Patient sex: M
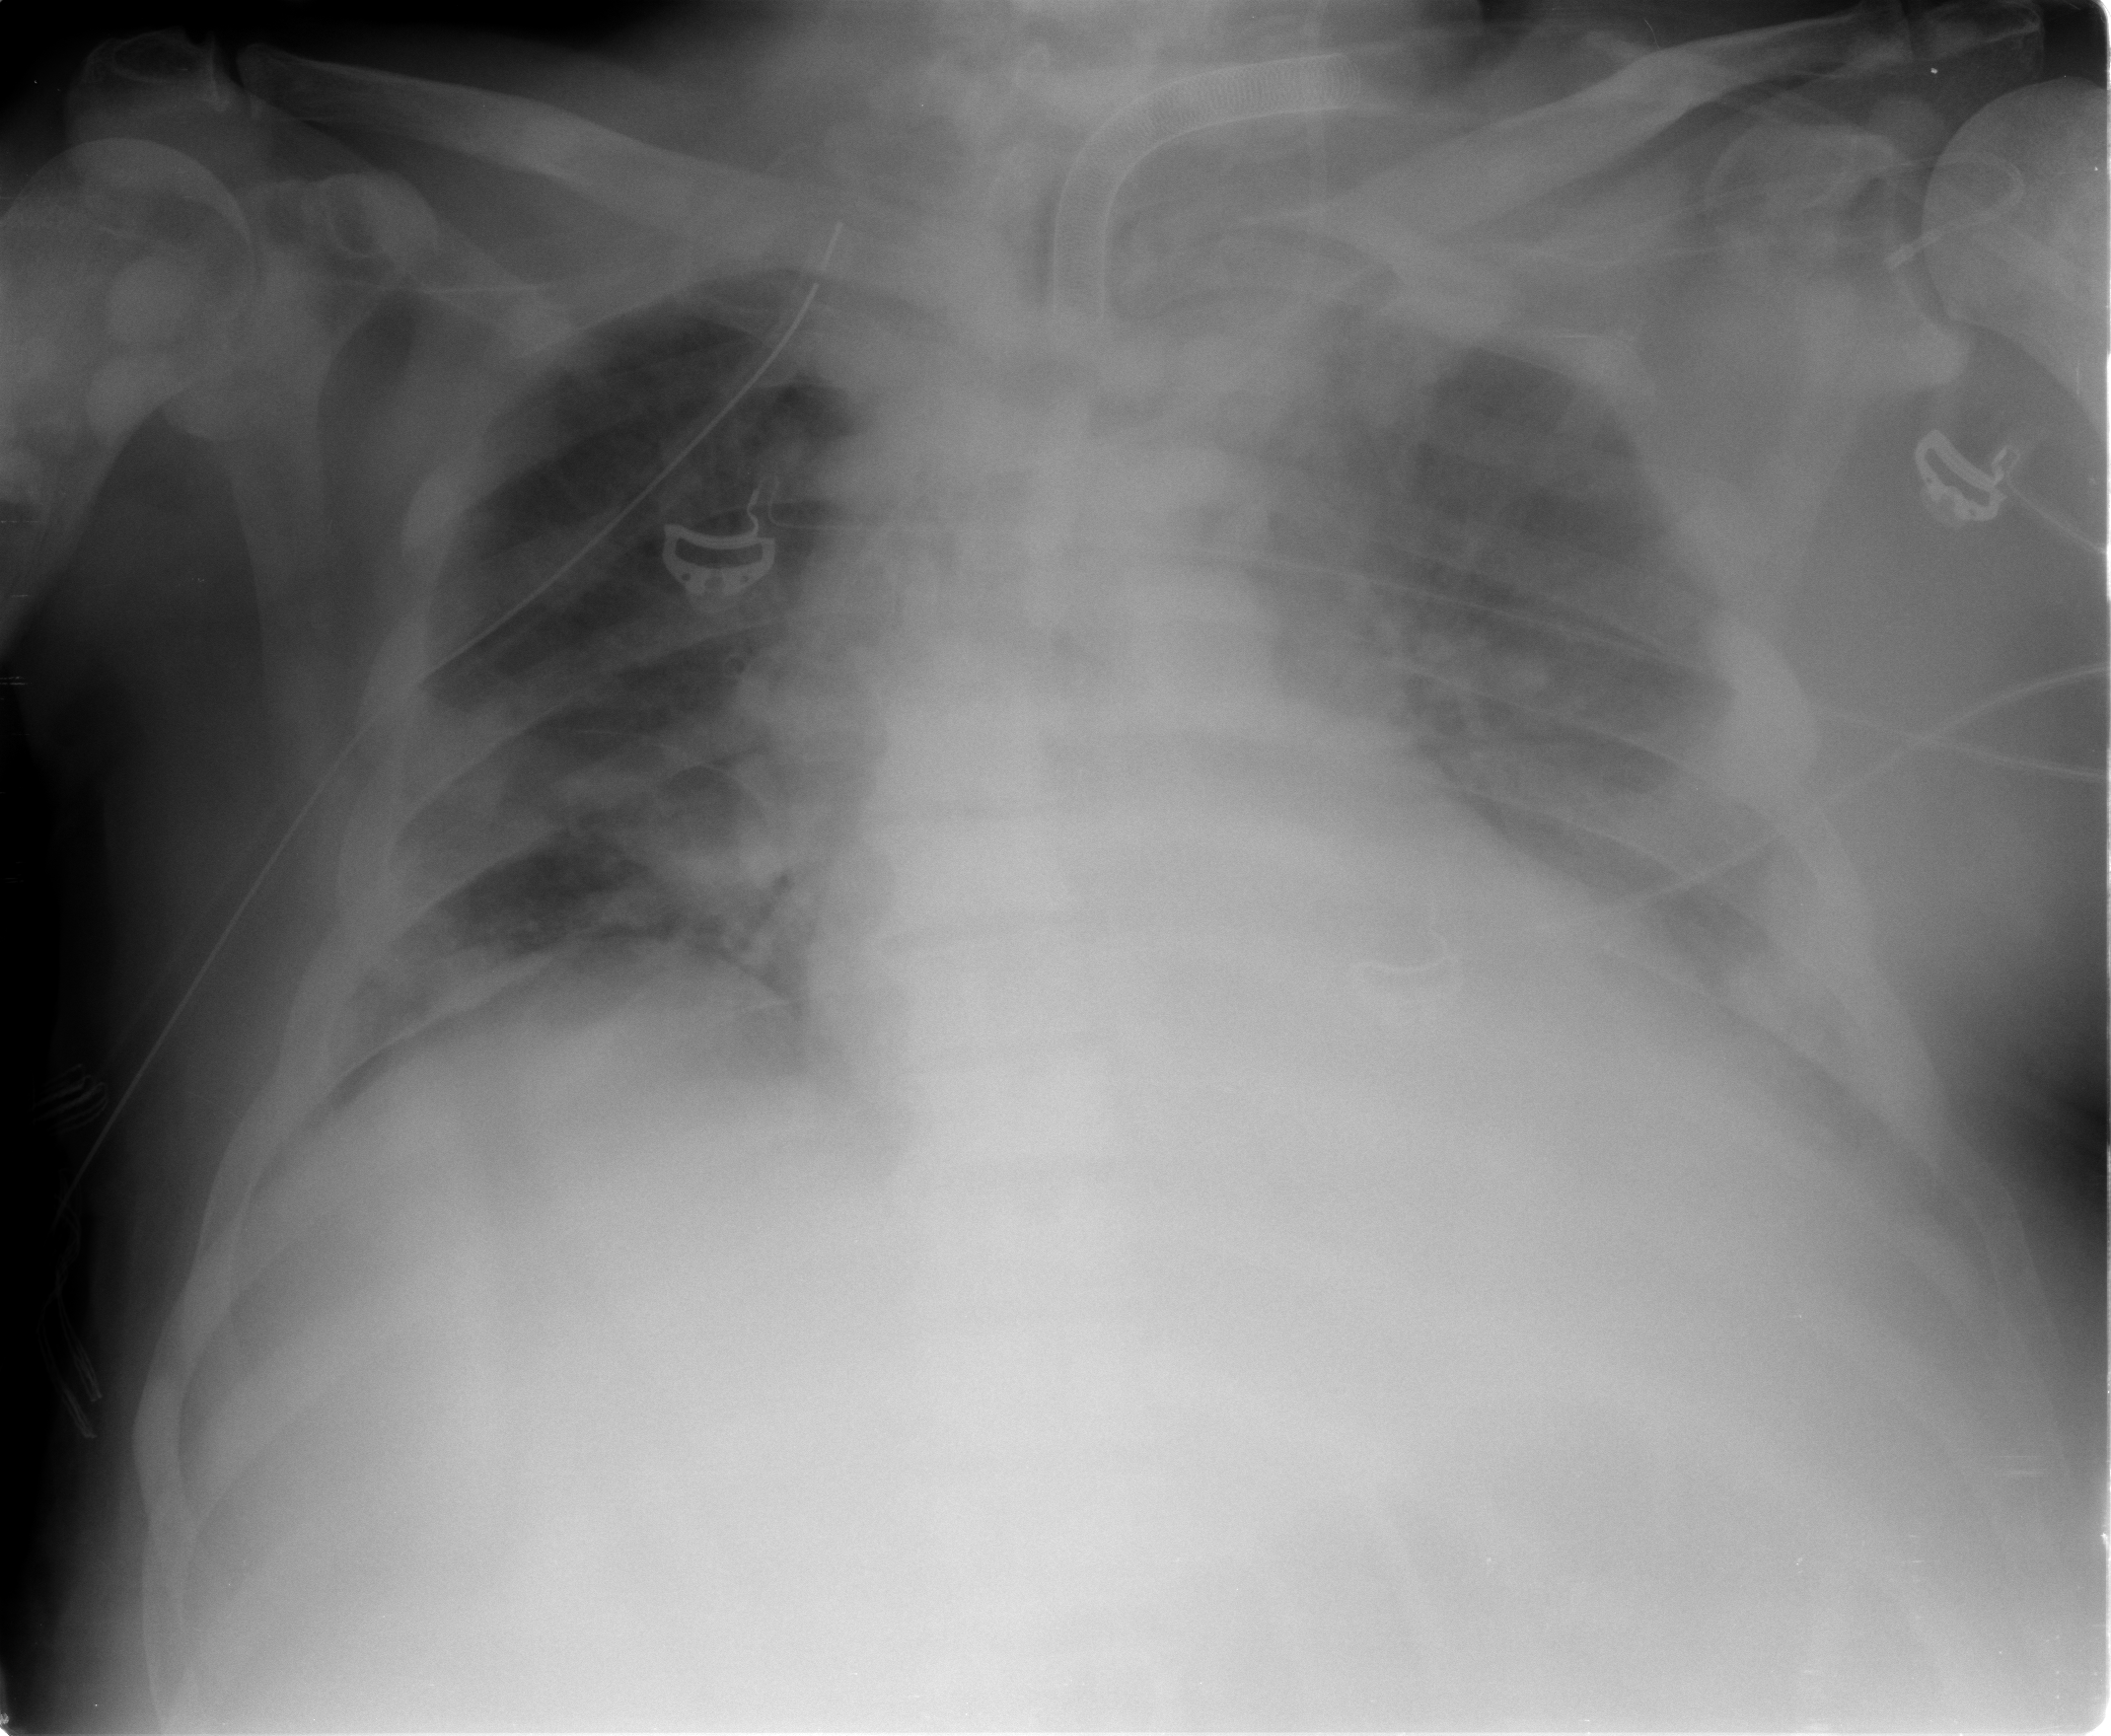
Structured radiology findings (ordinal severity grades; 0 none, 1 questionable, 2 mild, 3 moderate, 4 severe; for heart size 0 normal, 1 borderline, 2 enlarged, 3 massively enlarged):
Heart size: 0
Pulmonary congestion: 2
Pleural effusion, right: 1
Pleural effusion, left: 2
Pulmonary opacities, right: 1
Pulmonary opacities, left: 1
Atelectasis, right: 2
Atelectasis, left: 2